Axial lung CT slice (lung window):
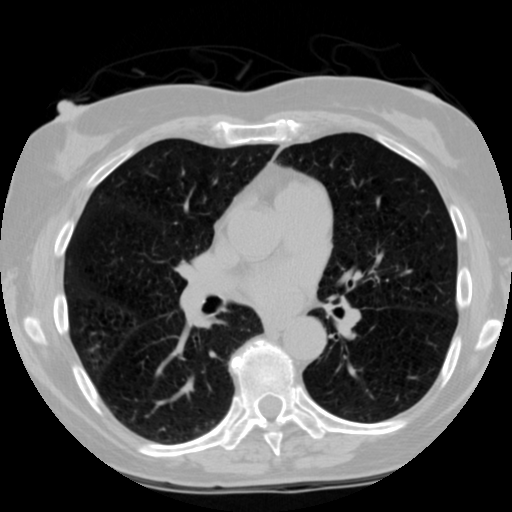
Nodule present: no